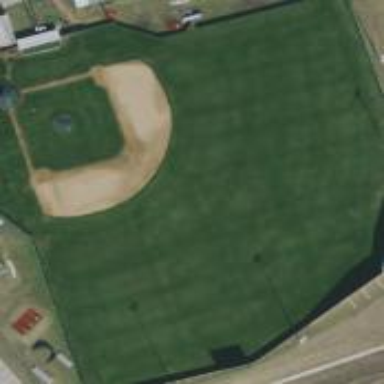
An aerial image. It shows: Baseball pitch for leisure and sports activities.